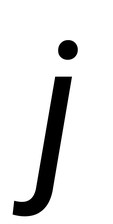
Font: Roboto-Italic_Italic